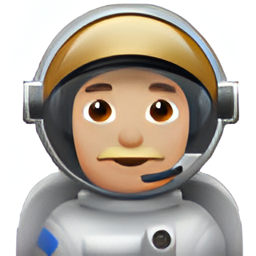
Name: male astronaut type 3
Emoji: 👨🏼‍🚀
Group: People & Body
Sub-group: person-role